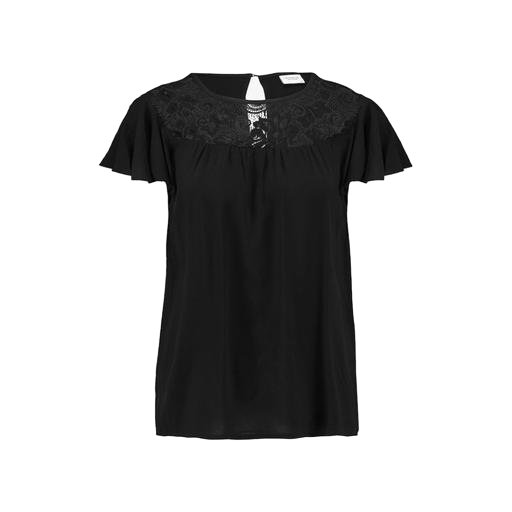
lace-yoke t-shirt, black lace-yoke jersey t-shirt, short-sleeve top only macy, white background